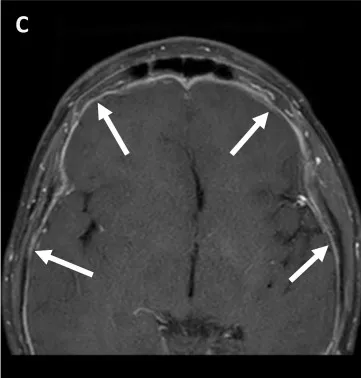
MRI/MRV brain and orbit scans with gadolinium at presentation. (A-D), Axial and coronal T1-weighted postcontrast fat-saturated images, 13 years after a left temporal lobe tumor resection, which demonstrate postoperative changes with diffuse, smooth dural enhancement over the frontal and temporal lobes (arrowheads).
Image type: radiology (mri)